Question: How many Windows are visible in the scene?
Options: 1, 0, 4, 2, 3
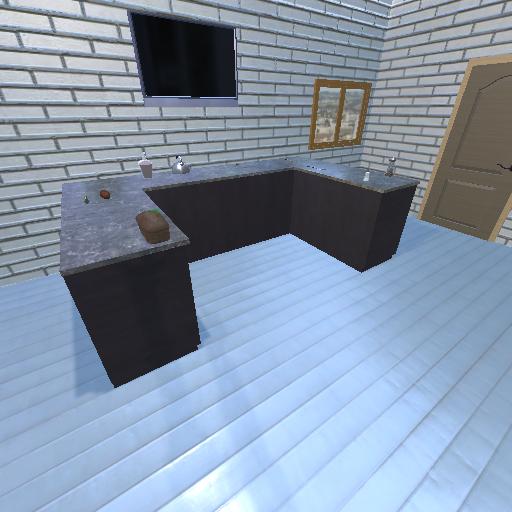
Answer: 1